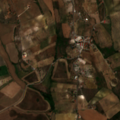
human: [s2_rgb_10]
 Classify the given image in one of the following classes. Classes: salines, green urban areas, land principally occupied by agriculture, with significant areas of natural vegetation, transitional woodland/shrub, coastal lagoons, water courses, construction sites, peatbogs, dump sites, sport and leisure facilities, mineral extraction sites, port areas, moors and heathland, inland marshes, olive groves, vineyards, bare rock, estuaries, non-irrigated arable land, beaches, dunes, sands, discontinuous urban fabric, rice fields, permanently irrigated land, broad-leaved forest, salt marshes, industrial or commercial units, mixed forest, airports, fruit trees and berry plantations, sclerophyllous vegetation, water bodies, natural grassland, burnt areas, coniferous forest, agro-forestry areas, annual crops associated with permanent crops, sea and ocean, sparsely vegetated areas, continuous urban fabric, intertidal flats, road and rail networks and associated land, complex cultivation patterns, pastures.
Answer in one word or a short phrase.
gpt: olive groves, annual crops associated with permanent crops, complex cultivation patterns